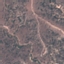
Land use / land cover: HerbaceousVegetation